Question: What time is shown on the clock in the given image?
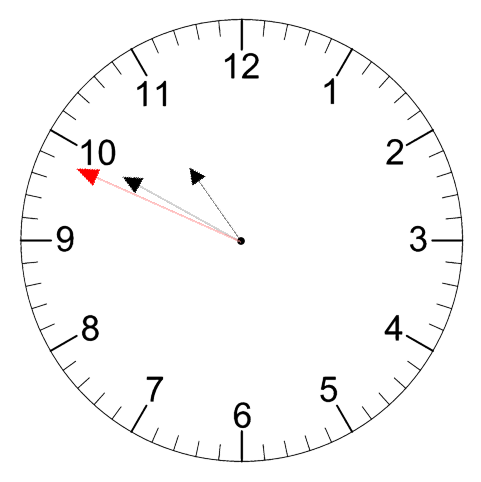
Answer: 10:49:49